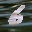
Label: 6